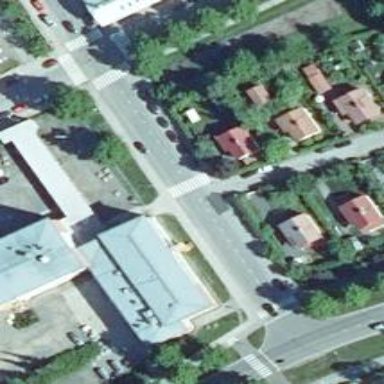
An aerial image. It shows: Marked crossing on the road.